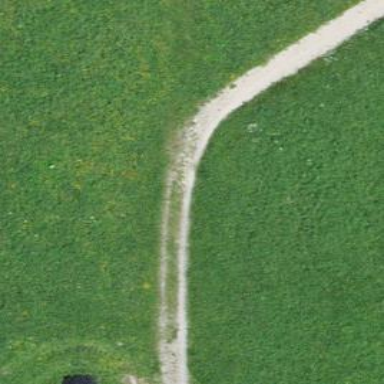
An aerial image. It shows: Track with fine gravel surface of the highest grade level.